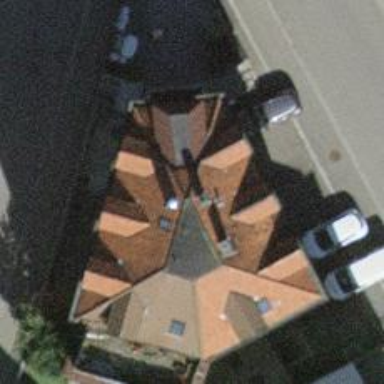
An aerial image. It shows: Restaurant.